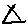
Label: triangle